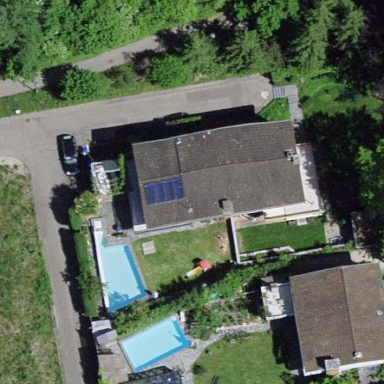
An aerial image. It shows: Semi-detached house.